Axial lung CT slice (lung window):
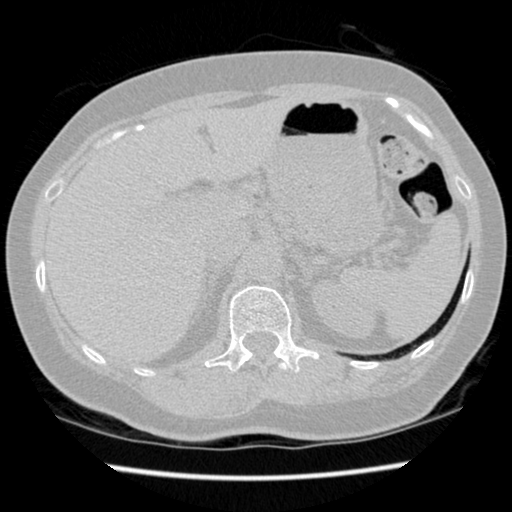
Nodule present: no